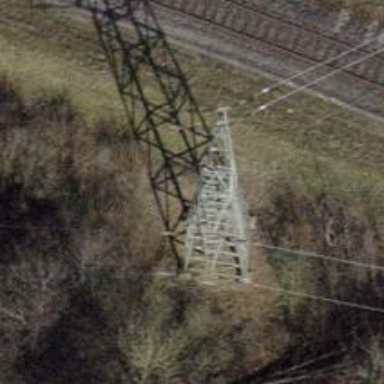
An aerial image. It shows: Power line in the image.